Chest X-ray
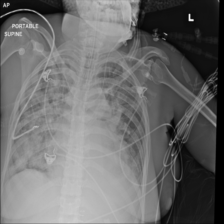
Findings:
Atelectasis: negative
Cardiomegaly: negative
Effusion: negative
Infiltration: positive
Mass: negative
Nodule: negative
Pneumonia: negative
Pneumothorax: negative
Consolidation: negative
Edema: negative
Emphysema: negative
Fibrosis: negative
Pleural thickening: negative
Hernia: negative